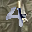
Label: 4